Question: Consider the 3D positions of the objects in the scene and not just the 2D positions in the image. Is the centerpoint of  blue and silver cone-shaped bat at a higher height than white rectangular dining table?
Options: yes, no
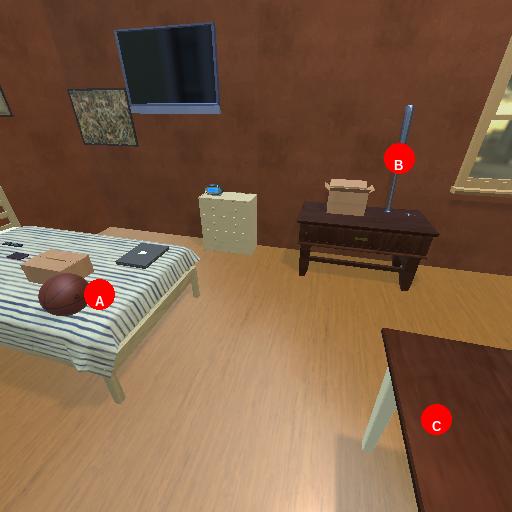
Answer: yes